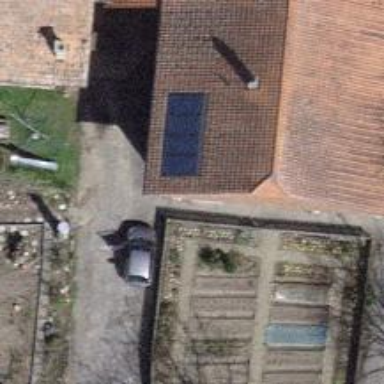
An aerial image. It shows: Solar power generator utilizing photovoltaic technology with solar photovoltaic panels.